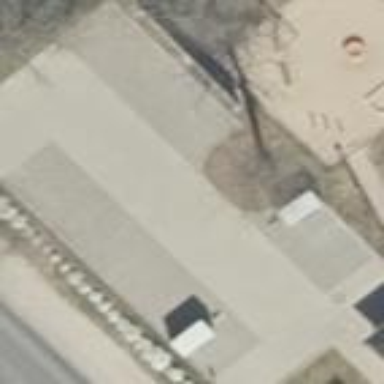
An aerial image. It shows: Parking area with grass paver surface.